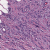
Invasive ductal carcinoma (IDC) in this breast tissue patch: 1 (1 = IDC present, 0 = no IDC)